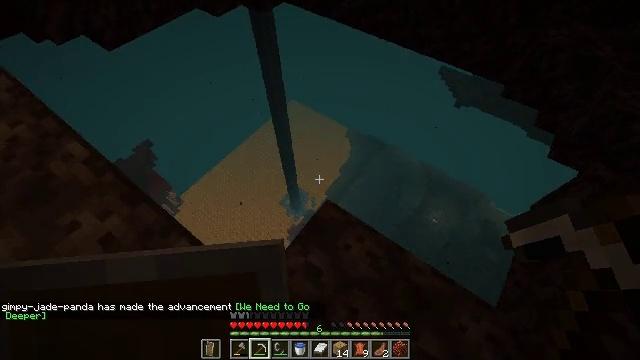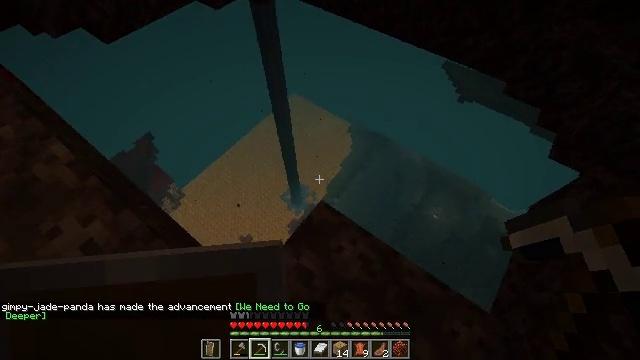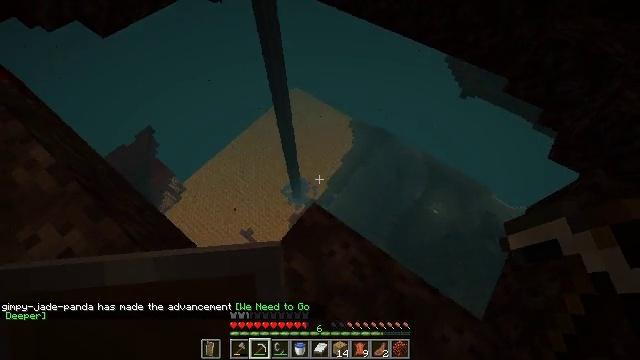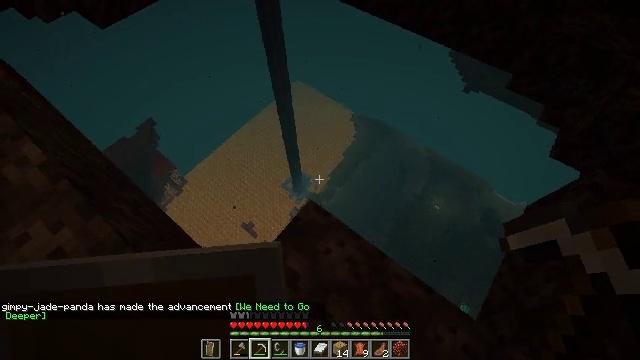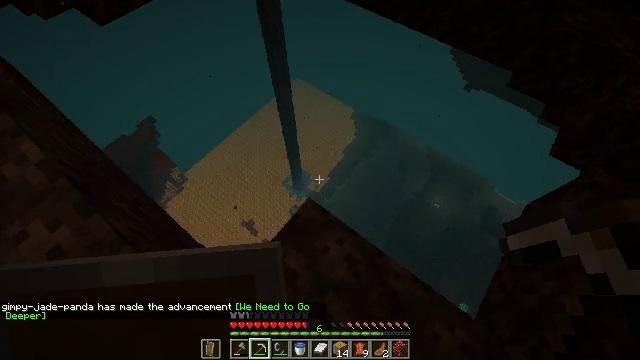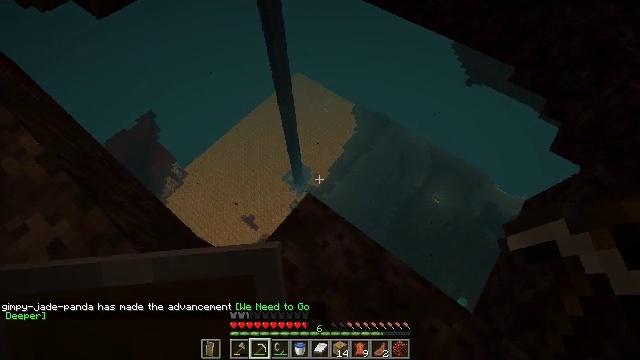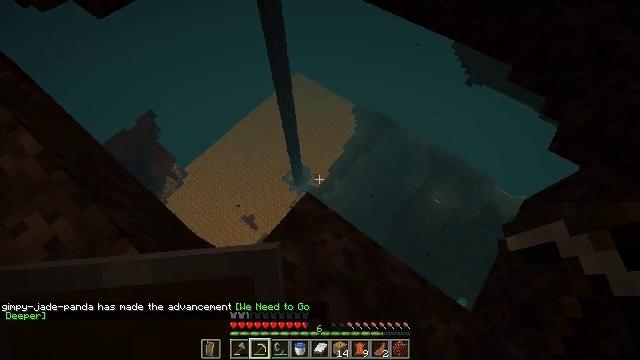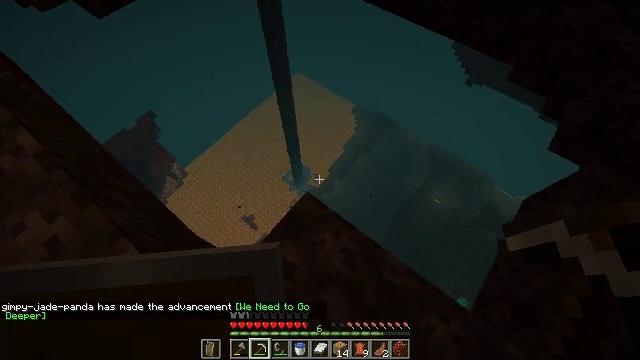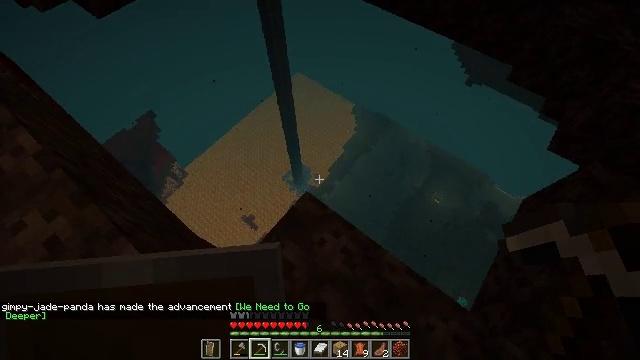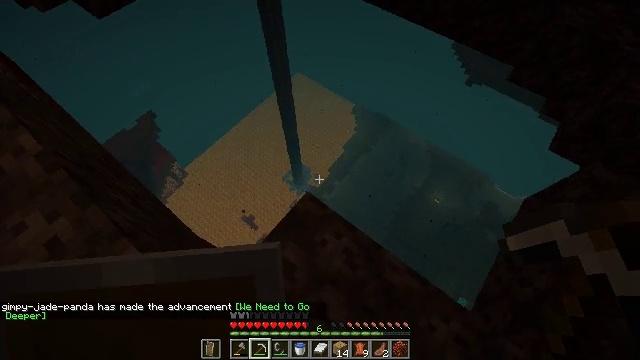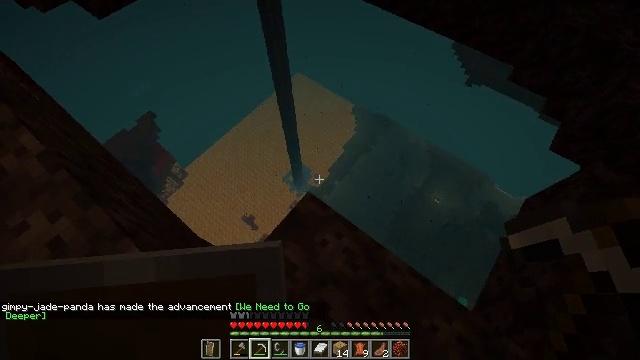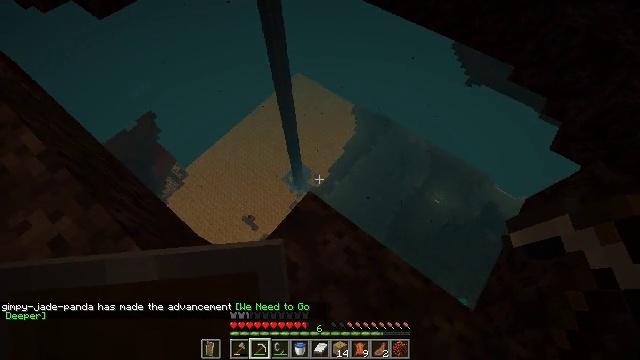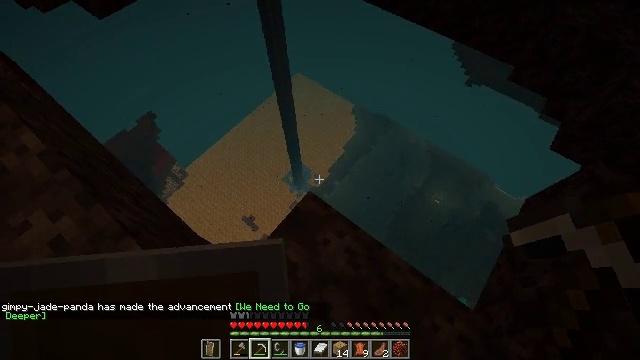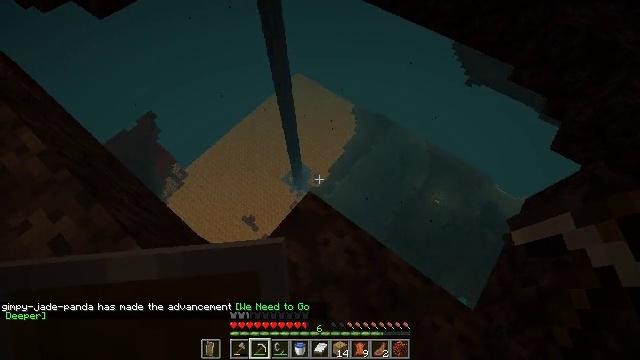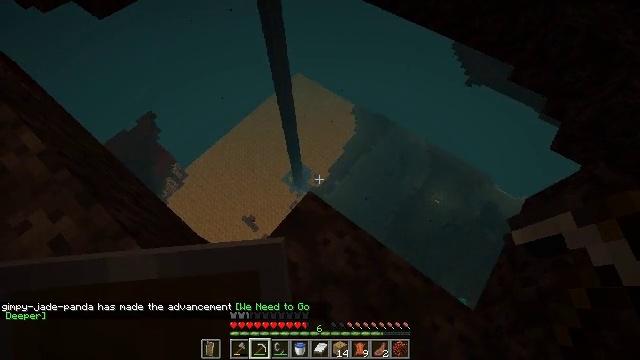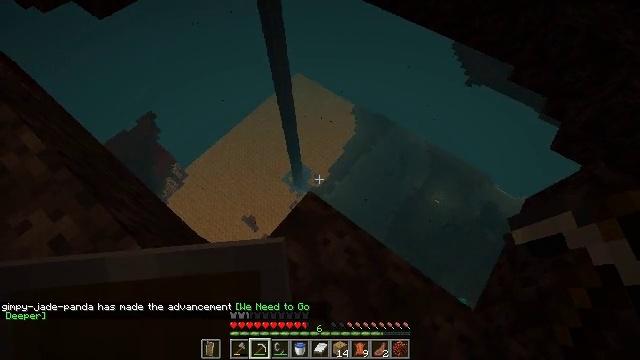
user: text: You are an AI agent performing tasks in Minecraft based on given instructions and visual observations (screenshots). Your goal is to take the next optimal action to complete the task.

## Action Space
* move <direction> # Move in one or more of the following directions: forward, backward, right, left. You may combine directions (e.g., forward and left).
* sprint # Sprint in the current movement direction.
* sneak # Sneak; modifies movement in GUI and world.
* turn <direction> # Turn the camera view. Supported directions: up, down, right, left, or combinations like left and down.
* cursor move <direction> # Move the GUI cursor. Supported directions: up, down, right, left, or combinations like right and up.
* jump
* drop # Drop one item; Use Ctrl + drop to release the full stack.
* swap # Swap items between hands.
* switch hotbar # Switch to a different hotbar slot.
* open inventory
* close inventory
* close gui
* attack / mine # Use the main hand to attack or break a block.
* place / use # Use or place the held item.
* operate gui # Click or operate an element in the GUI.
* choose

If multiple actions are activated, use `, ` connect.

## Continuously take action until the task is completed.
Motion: motion action
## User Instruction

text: Remove layers of soul soil.
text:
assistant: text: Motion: move forward and move right, sneak, turn down
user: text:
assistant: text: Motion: move forward and move right, sneak, turn down
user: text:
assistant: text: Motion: move forward and move right, sneak, turn down
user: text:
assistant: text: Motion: move forward and move right, sneak
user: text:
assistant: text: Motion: move forward and move right, sneak, turn down
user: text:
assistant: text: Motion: move forward and move right, sneak
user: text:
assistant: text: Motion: move forward and move right, sneak
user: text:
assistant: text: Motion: move forward, sneak
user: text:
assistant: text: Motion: sneak
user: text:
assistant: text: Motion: sneak
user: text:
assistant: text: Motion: sneak
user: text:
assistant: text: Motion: sneak
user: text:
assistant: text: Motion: sneak
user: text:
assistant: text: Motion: sneak
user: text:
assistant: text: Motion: sneak
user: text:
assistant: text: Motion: sneak
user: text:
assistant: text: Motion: move forward, sneak
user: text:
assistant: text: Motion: move forward, sneak, turn down
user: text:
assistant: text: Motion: move forward, sneak, turn left and down
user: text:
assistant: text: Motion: move forward, sneak, turn left and down
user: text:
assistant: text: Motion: move forward, sneak, turn left and down
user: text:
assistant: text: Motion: move forward, sneak, turn left
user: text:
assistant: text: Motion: move forward, sneak, turn left
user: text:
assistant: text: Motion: move forward, sneak
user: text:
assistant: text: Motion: move forward, sneak
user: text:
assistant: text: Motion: move forward, sneak
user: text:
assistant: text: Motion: move forward, sneak
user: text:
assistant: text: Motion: move forward, sneak, turn left and up
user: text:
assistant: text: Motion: move forward and move left, sneak, turn left and up
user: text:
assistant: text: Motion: move forward and move left, sneak, turn left and up